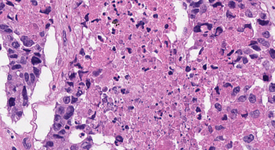
Tumor epithelial tissue: yes
Tumor-associated stroma tissue: yes
Normal tissue: no